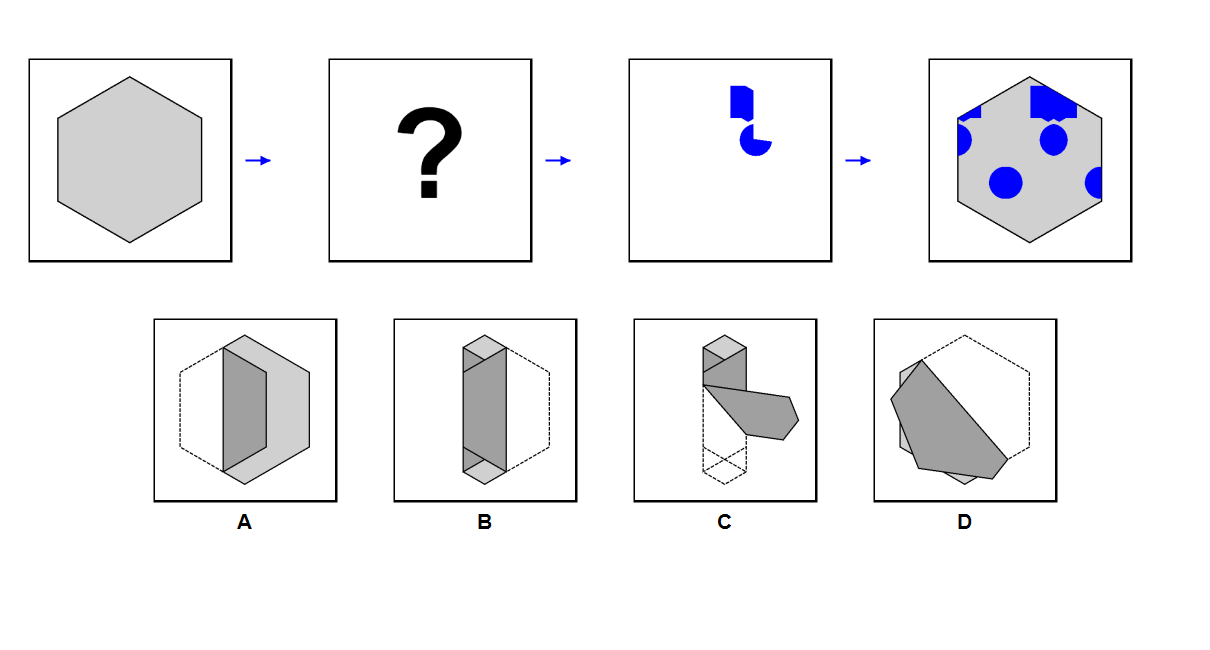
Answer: D